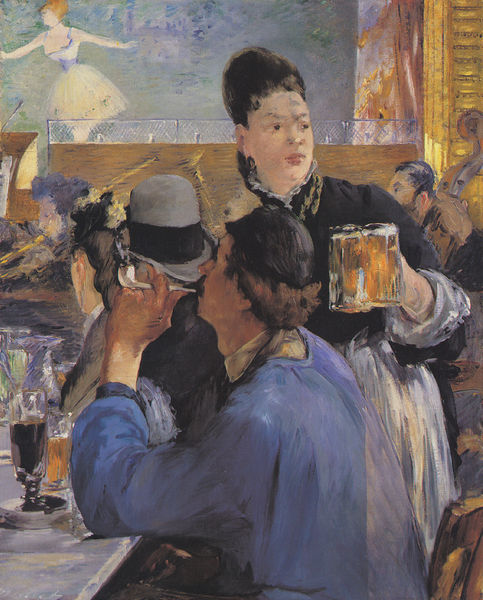
Titel: Im Café-Konzert
Künstler: Édouard Manet
Standort: London
Institution: National Gallery
Schlagwörter: blau, feuer, gemälde, hand, mann, schatten, weiß, frauen, gelb, impressionismus, menschen, ocker, sitzen, bar, braun, cafe, degas, fenster, frankreich, frau, frisur, glas, grau, hell, hintergrund, hut, kleid, licht, marmor, mund, männer, nase, ohr, paris, profil, raum, schwarz, stuhl, stühle, szene, tisch, tür, blick, dame, fest, gesellschaft, haube, party, tanz, alkohol, blond, feier, gläser, hemd, kappe, kellner, kneipe, lokal, mütze, tresen, trinken, wirtschaft, arm, augen, band, kragen, mensch, bild, bildnis, instrument, porträt, vorhang, gitter, qualm, rauch, auge, figur, haare, realismus, aufführung, bass, bühne, instrumente, kontrabass, musik, musiker, orchester, publikum, tanzen, theater, tänzerin, ohren, alltag, genre, krug, deutschland, schürze, lehne, man, spieler, zwei, balett, ballet, ballett, cello, tüll, tütü, zuschauer, farbe, violett, laden, edgar, saal, vorstellung, laut, gäste, rotwein, wein, nasen, zopf, hutband, pfeife, rauchen, vergnügen, zigarre, glanz, halstuch, musizieren, manet, rüschen, ellenbogen, unscharf, griff, melone, bierkrug, theke, bayern, restaurant, weinglas, gaststätte, kittel, bier, bedienung, tischplatte, variete, karaffe, kellnerin, krüge, zigarette, zigarillo, raucher, kapelle, kunden, trinker, aschenbecher, show, gasthaus, humpen, wirtshaus, kabarett, fragmente, trompete, streichinstrument, volksfest, bierkrüge, pfeifenraucher, prost, gastwirtschaft, masskrug, weingläser, bistro, streicher, chello, pub, oboe, bierkrübe, caf`e, cigarette, cigarillo, kneipte, pfeofe, raucer, vioine, varietee, kellernin, maßkrüge, bierkruge, bühnebar